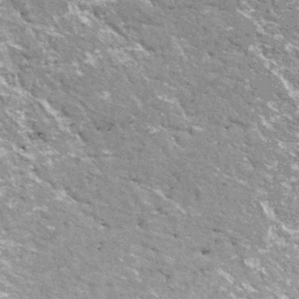
Label: frost